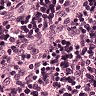
Metastatic tissue present: no